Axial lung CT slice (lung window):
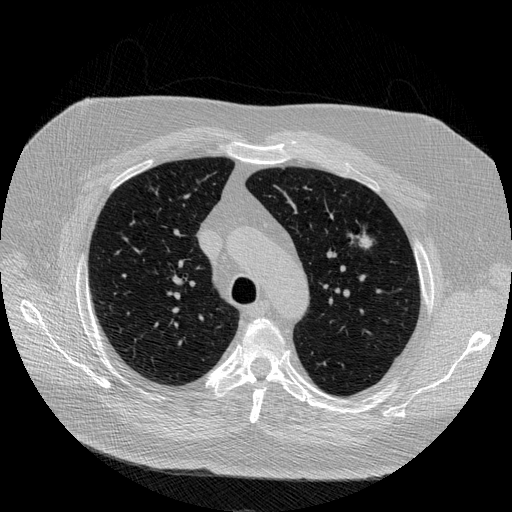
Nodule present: yes
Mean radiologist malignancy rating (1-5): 5